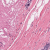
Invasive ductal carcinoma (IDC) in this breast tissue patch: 0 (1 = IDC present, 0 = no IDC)